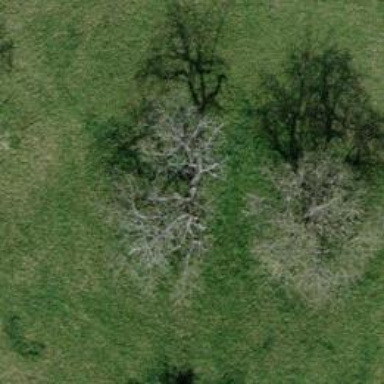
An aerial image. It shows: Single tag "natural: tree."